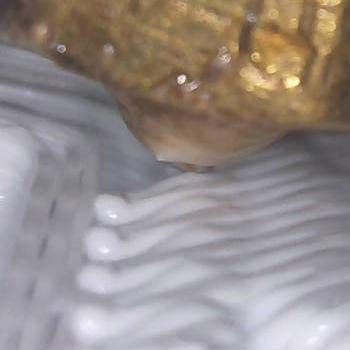
Flow rate: 224%